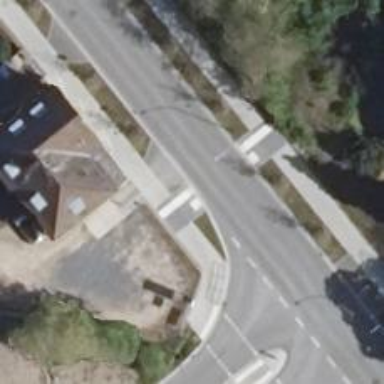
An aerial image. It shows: Footway crossing.